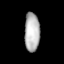
Tissue: lung
Cell type: Epithelial cells
Senescence score: 0.2242
Nuclear area (px): 576
Mean DAPI intensity: 181.51